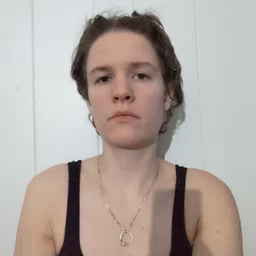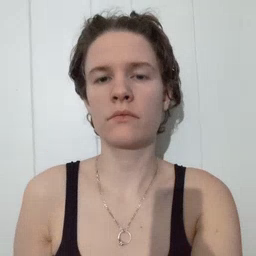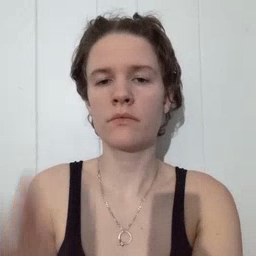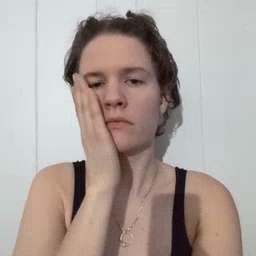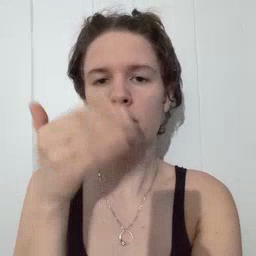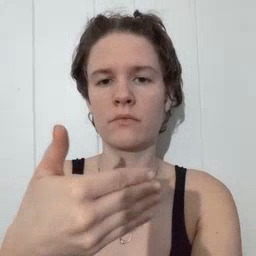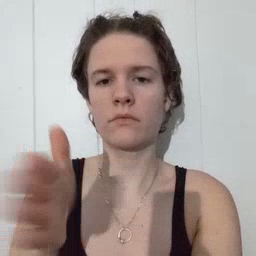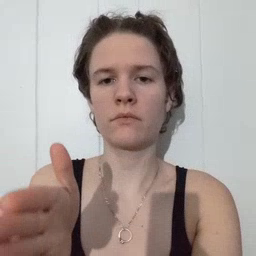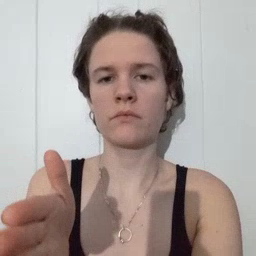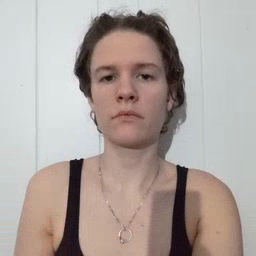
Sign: bedroom